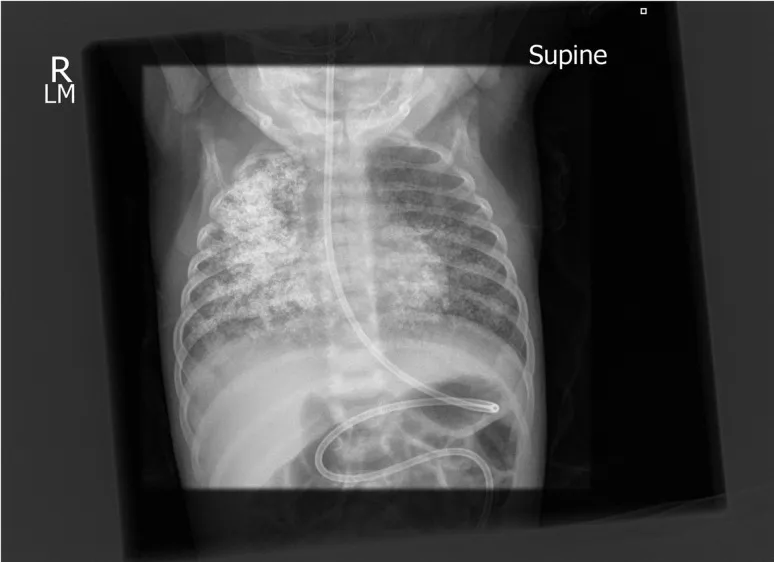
Post-aspiration chest x-ray showing well-defined radio-dense opacities through all zones of the right lung and similar but less extensive changes on the right.
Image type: radiology (x_ray)